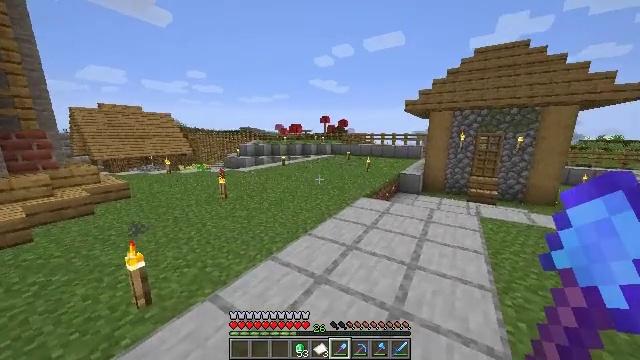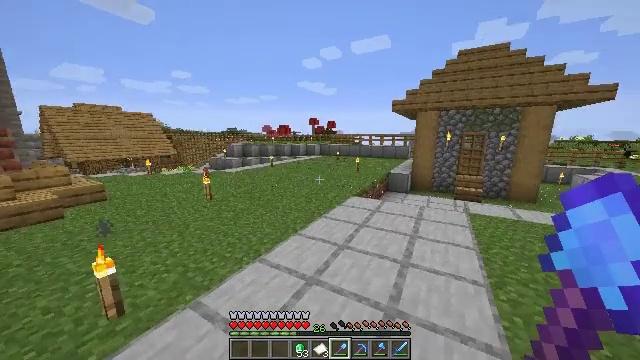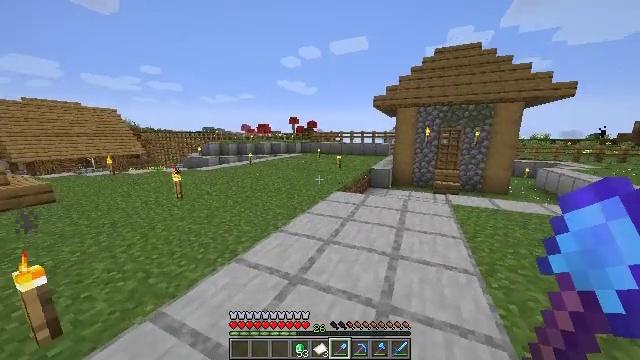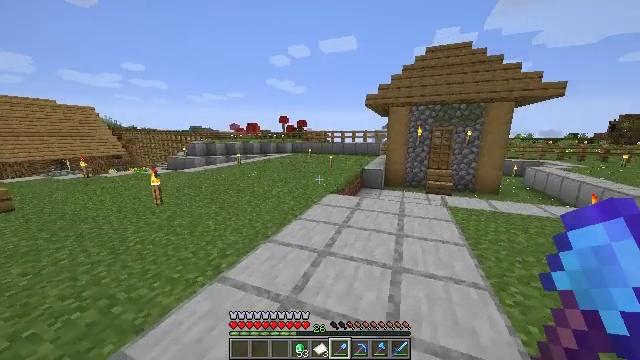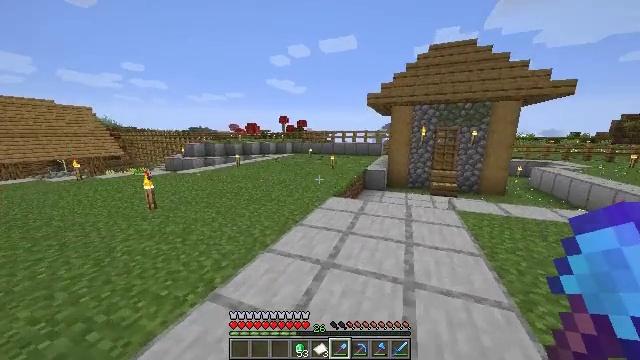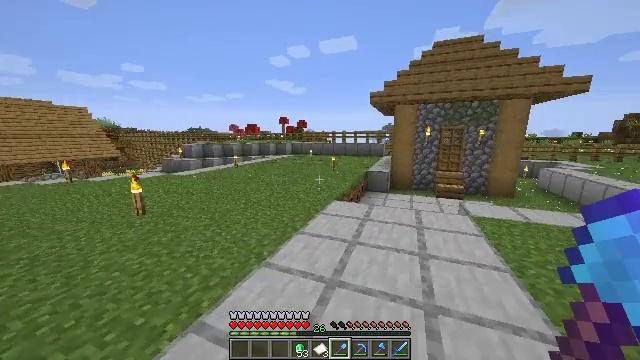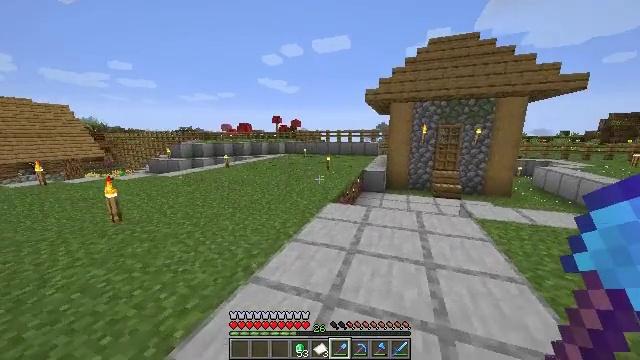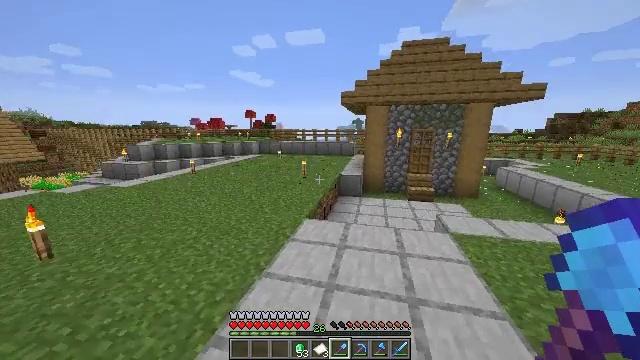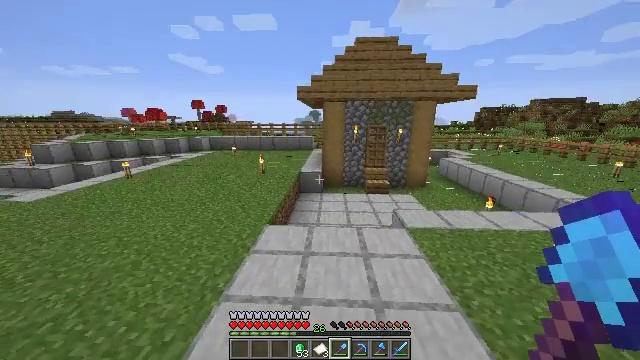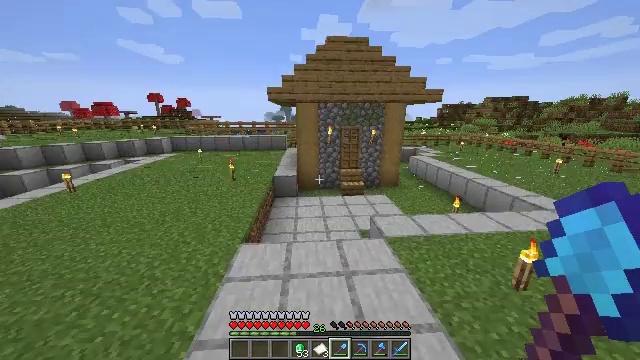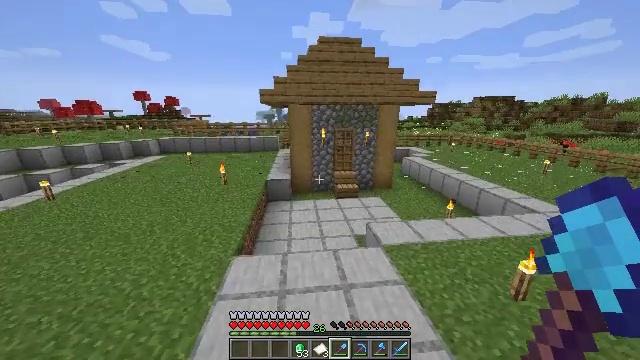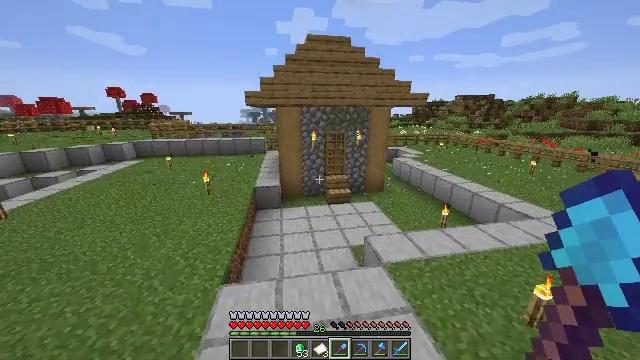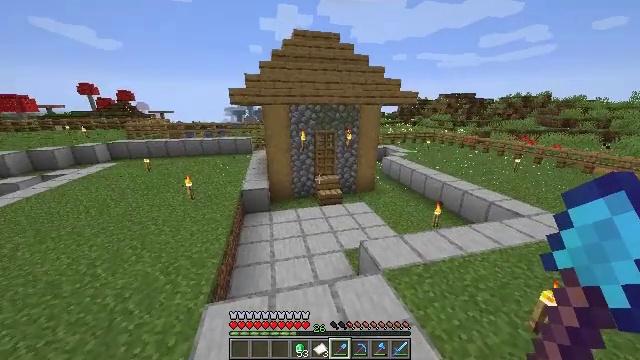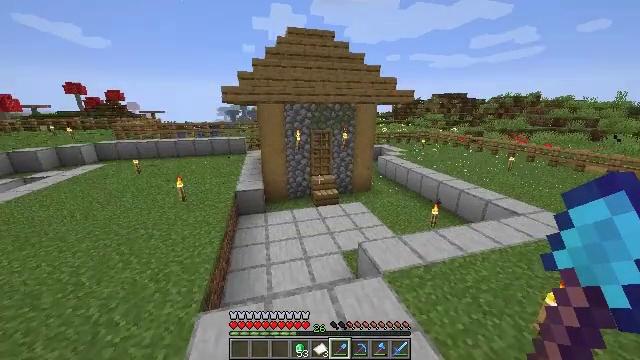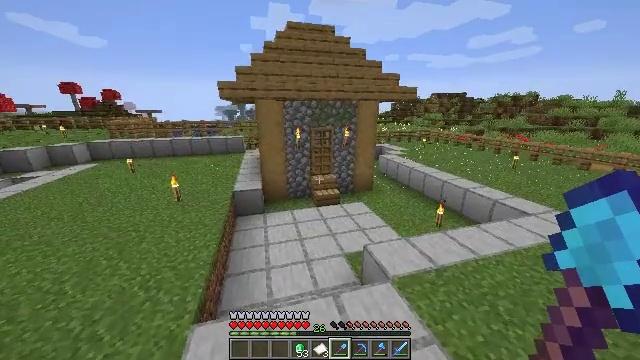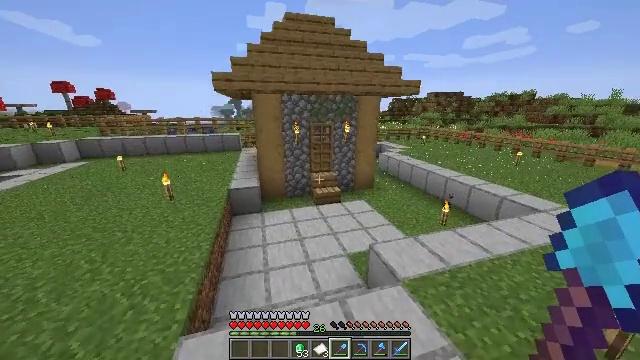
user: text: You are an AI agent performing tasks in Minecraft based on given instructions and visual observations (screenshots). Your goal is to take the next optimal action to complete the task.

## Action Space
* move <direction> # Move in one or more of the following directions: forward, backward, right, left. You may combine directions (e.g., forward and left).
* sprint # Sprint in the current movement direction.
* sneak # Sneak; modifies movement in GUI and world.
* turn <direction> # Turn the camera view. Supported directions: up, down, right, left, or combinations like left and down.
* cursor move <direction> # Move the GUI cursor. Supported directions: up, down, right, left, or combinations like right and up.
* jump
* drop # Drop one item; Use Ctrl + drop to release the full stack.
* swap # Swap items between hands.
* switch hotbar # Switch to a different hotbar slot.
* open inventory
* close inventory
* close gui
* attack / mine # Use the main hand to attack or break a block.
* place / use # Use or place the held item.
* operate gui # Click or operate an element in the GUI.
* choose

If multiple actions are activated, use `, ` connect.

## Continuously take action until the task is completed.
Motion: motion action
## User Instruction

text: Attack the oak fence to collect it.
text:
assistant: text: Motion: move forward, turn right
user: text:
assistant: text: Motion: move forward, turn right
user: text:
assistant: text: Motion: move forward, turn right
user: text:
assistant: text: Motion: move forward
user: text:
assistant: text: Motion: move forward
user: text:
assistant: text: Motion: move forward, turn right
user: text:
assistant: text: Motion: move forward, turn right and down, jump
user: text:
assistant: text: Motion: move forward, turn right and down, jump
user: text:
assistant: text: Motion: move forward, turn right and down, jump
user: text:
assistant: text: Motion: move forward, turn right, jump
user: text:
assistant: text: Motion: move forward, turn right, jump
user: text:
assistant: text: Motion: move forward, turn right, jump
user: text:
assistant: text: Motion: move forward, turn right, jump
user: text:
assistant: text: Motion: move forward, jump
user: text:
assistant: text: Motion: move forward, jump
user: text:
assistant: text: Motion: move forward, turn right, jump
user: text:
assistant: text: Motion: move forward, sprint, turn right, jump
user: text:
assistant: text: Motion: move forward, sprint, jump
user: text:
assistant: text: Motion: move forward, sprint, jump
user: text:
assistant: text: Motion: move forward, sprint, jump
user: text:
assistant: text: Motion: move forward, jump
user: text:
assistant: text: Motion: move forward, jump
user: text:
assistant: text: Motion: move forward, jump
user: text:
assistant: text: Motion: move forward, jump
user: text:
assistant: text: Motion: move forward, jump
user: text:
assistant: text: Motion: move forward, jump
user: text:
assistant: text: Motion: move forward, jump
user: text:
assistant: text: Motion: move forward, jump
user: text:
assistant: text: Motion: move forward
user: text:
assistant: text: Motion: move forward